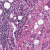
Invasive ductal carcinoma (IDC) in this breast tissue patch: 0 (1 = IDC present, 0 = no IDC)